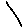
Label: line